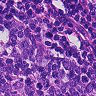
Metastatic tissue present: no